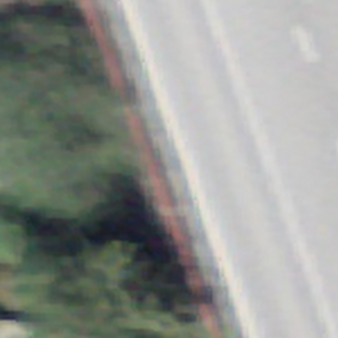
Label: other